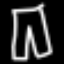
Label: pants